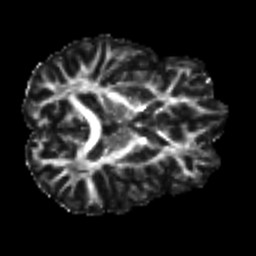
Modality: FA
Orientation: axial
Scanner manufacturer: siemens
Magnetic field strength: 3 T
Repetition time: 9.6 s
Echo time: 0.077 s